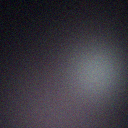
Screen state: off